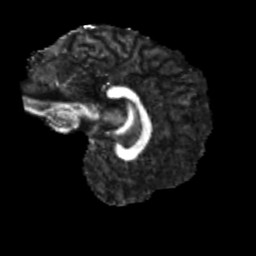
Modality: FA
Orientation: sagittal
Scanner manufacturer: siemens
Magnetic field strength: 3 T
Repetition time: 4 s
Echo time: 0.0594 s